Question: I'm new to Android and Java so I'm building a demo app of book listing to learn about parsing JSON data. I use log to check how many books there are on data (which is 10 ) but only get 2 first books on the list displayed when running it on an emulator... Hope anyone can tell me where I should change?
Thanks for any opinion!
'''
E/QueryUtils: length of array: 10
'''

The API link: <URL>
'''
private static List<BookItem> extractItemFromJson(String bookJSON) {
// If the JSON string is empty or null, then return early.
if (TextUtils.isEmpty(bookJSON)){
return null;
}
// Create an empty ArrayList that we can start adding books to
List<BookItem> bookItems = new ArrayList<>();
// Try to parse the JSON response string. If there is a problem with the way the JSON is formatted,
// a JSONException exception object will be thrown.
// Catch the exception so the app doesnt crash, and prent the error message to the logs.
try {
JSONObject baseJsonresponse = new JSONObject(bookJSON);
JSONArray bookItemArray = baseJsonresponse.getJSONArray("items");
Log.e("QueryUtils", "length of array: " + bookItemArray.length());
for (int i = 0; i < bookItemArray.length(); i++) {
JSONObject currentBook = bookItemArray.getJSONObject(i);
JSONObject volumeInfo = currentBook.getJSONObject("volumeInfo");
String title = volumeInfo.getString("title");
String subtitle = volumeInfo.getString("subtitle");
String previewLink = volumeInfo.getString("previewLink");
JSONObject imageLinks = volumeInfo.getJSONObject("imageLinks");
String thumbnail = imageLinks.getString("smallThumbnail");
BookItem book = new BookItem(/**author, */title, subtitle, thumbnail, previewLink);
bookItems.add(book);
}
} catch (JSONException e) {
Log.e("QueryUtils", "Problem parsing the earthquake JSON results", e);
}
return bookItems;
}
'''
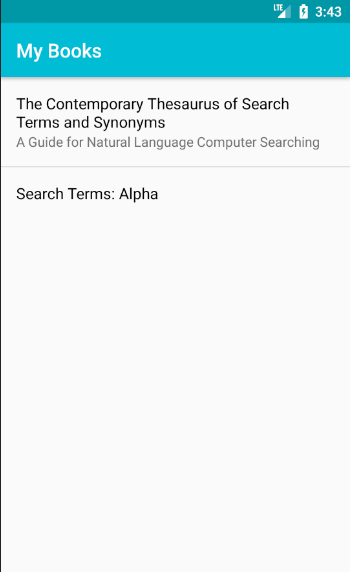
Answer: The third book in your list does not cointain the field 'imageLinks', and that causes an exception.
You should add a check:
'''
String thumbnail = "";
if (volumeInfo.has("imageLinks")) {
JSONObject imageLinks = volumeInfo.getJSONObject("imageLinks");
thumbnail = imageLinks.getString("smallThumbnail");
}
'''